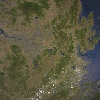
Label: land